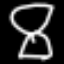
Label: hourglass